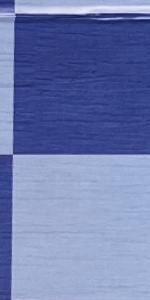
Label: Empty